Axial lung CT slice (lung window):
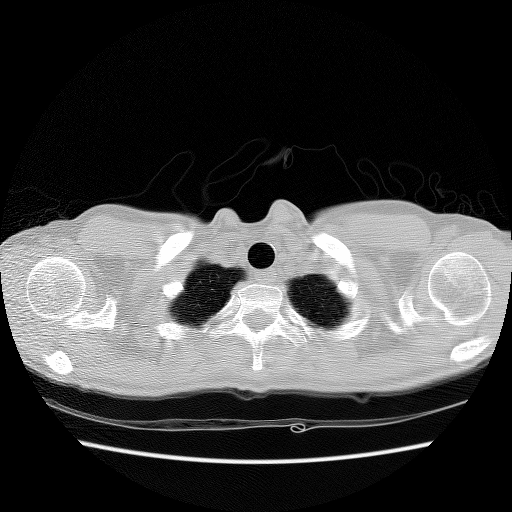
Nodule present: no